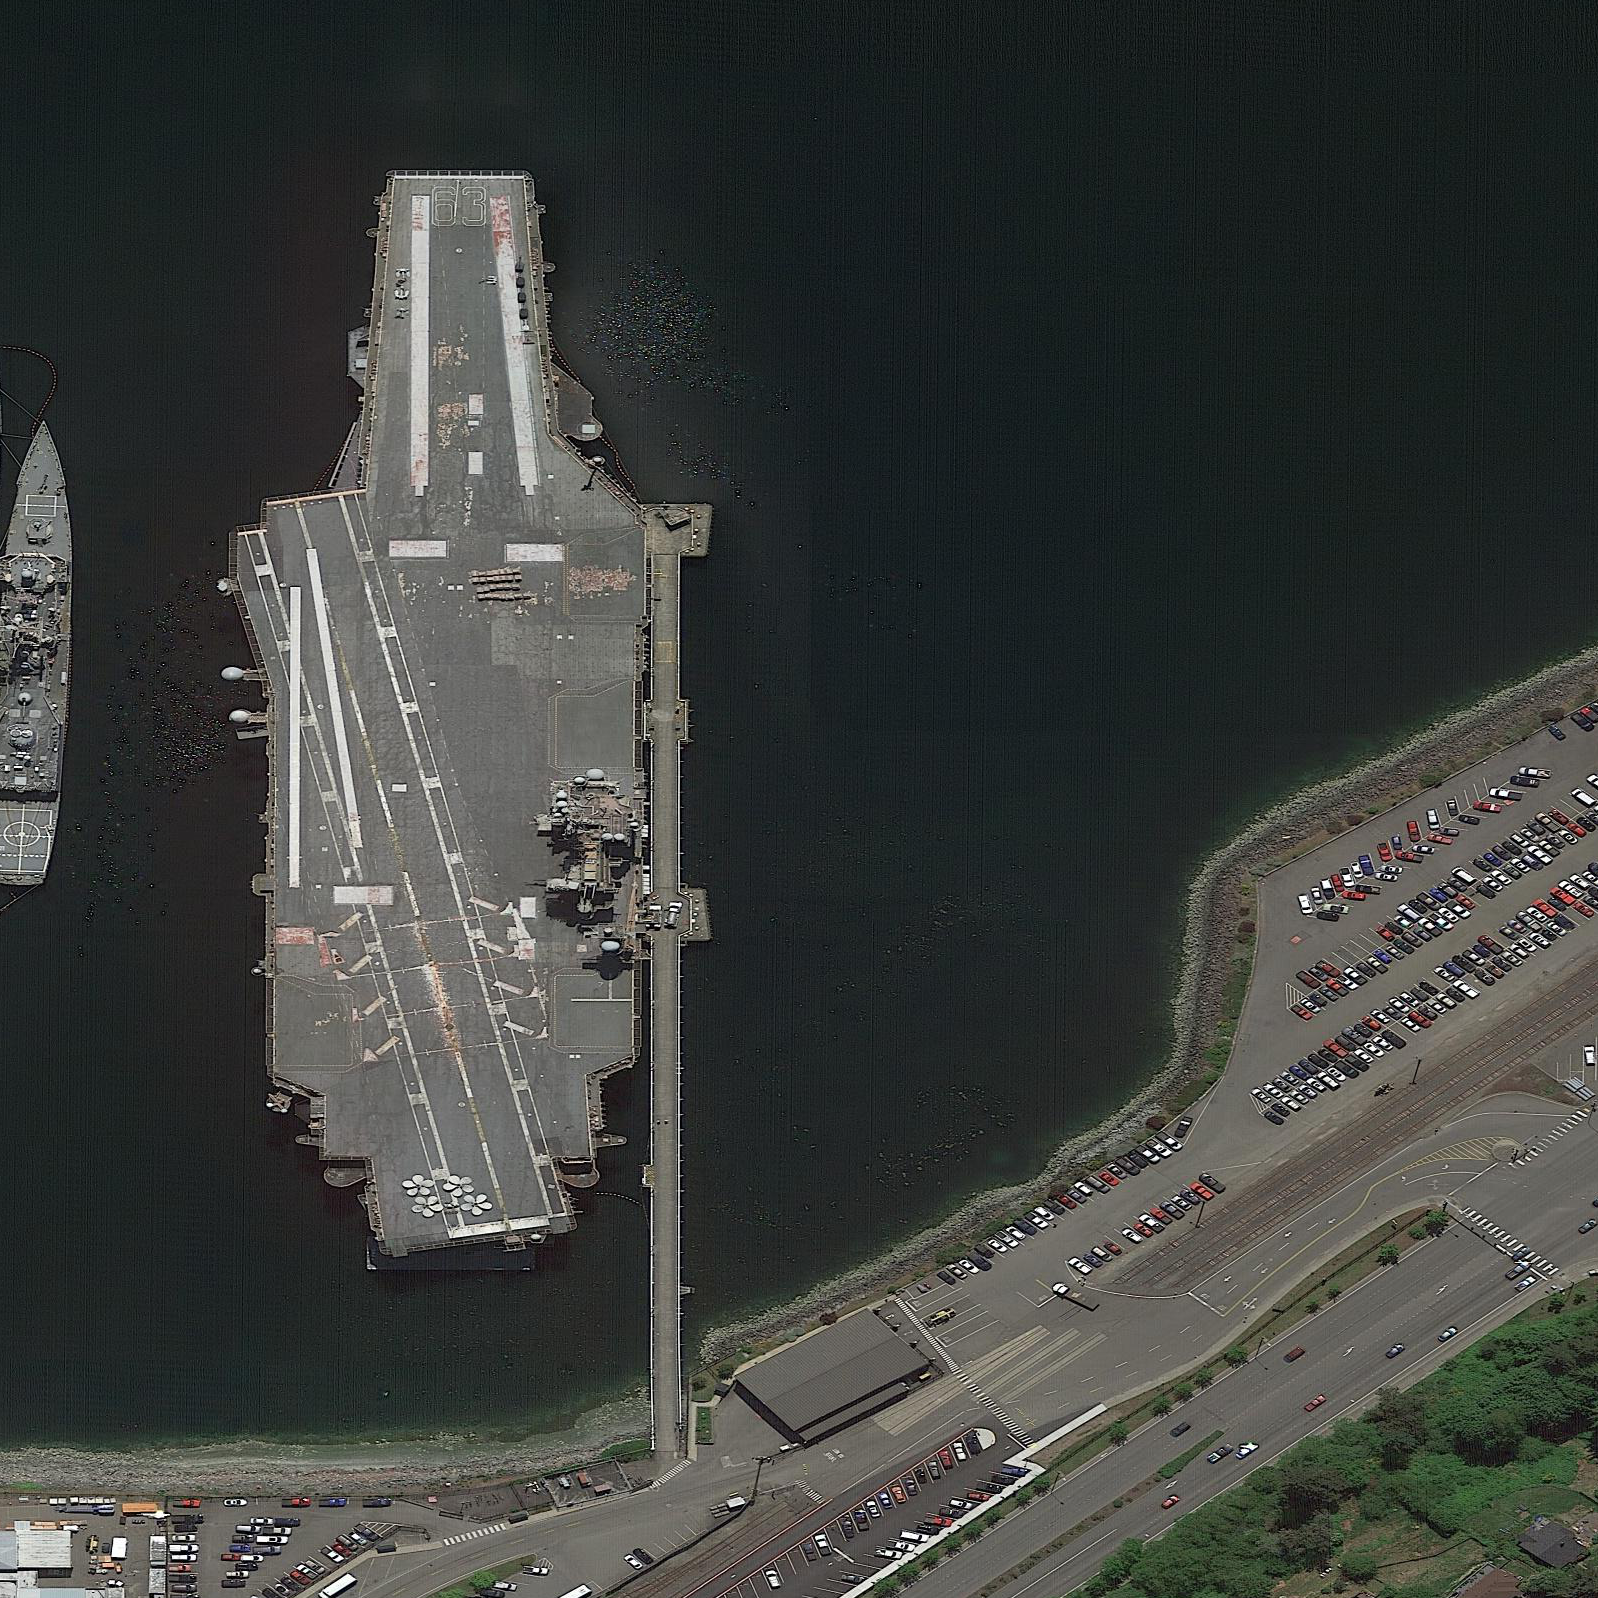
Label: aircraft_carrier